Field crop: maize
Growth stage: 1
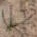
Species: salsola